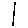
Label: line